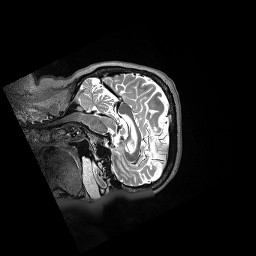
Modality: T2w
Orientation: sagittal
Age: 66
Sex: male